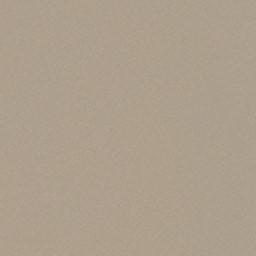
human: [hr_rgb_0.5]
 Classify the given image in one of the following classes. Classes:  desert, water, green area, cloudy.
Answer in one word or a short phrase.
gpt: desert